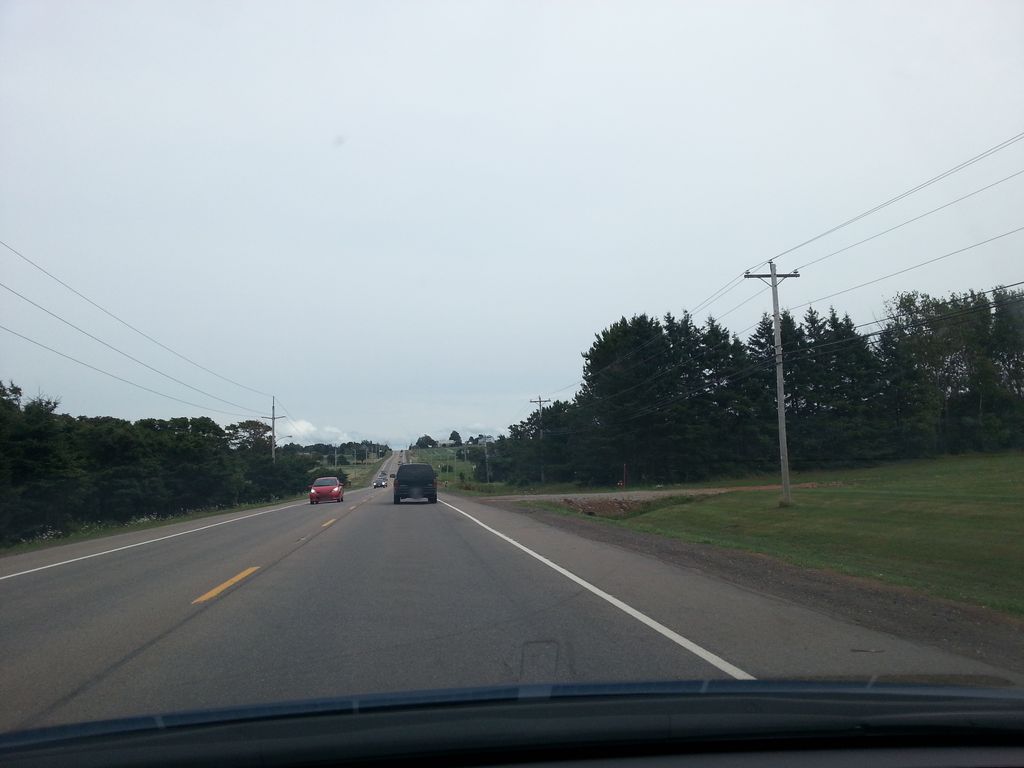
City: charlottetown